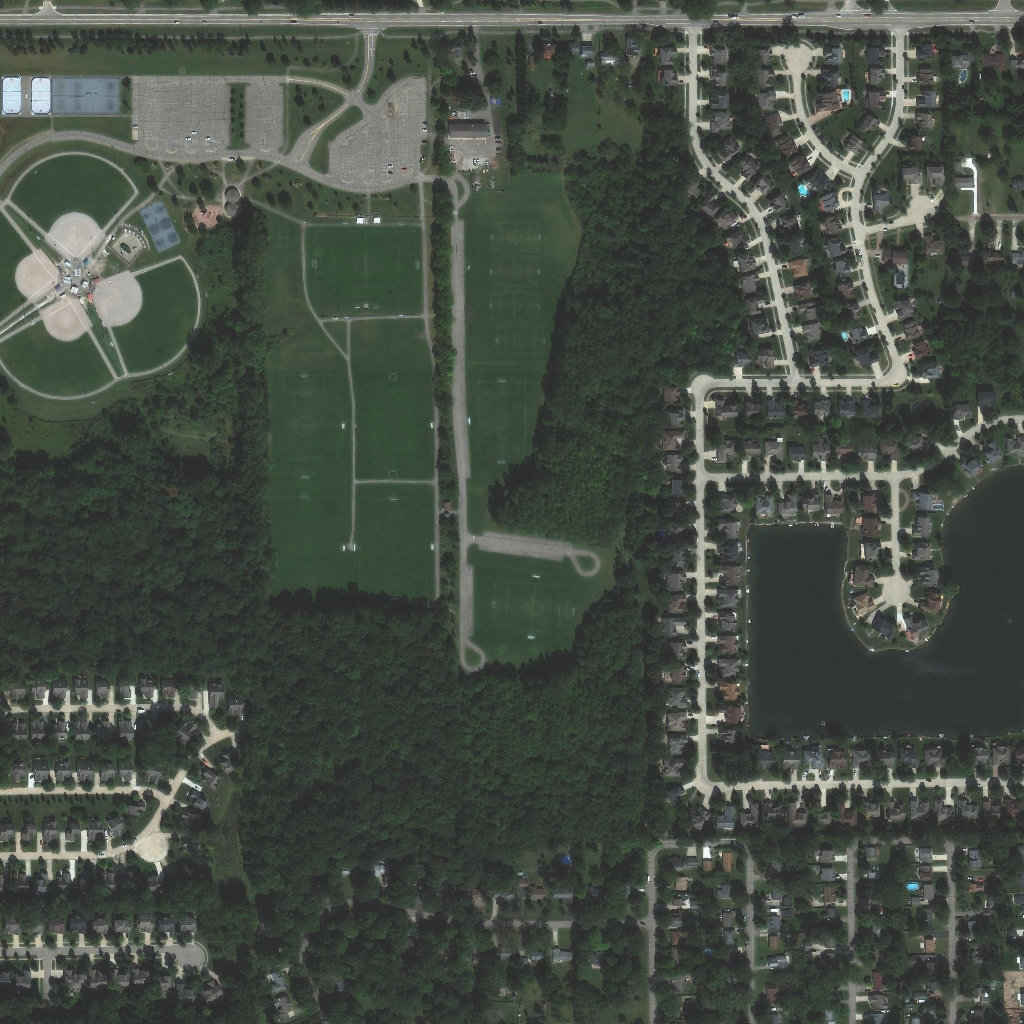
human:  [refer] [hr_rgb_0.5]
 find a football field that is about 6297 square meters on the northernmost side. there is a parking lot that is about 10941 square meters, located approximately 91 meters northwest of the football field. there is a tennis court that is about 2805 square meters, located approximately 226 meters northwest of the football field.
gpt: <box>[[30, 22, 40, 29, 0]]</box>